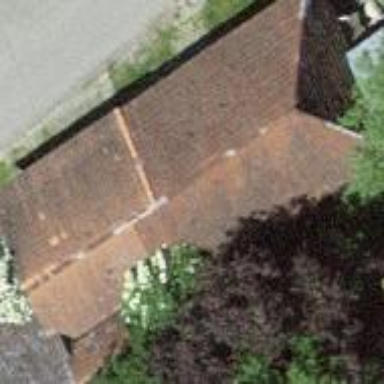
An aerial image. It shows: Barn.